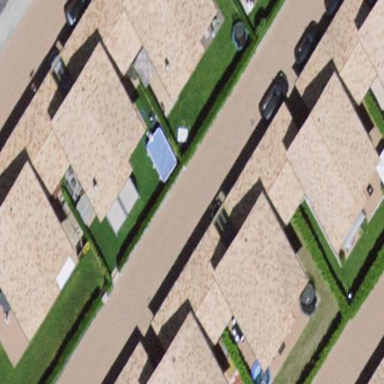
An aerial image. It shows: Semi-detached house.